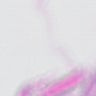
Metastatic tissue present: no